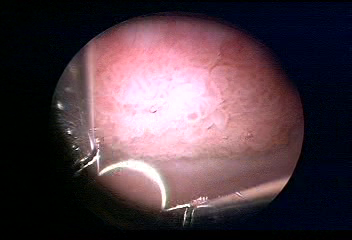
Modality: WLC
Class: Malignant
Subclass: LowGradePapillary
Lesion: L1
Stage: Ta
Morphology: Papillary
Bladder cancer association: Yes
Annotated structures: Tumor